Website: apple-inc
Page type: payment
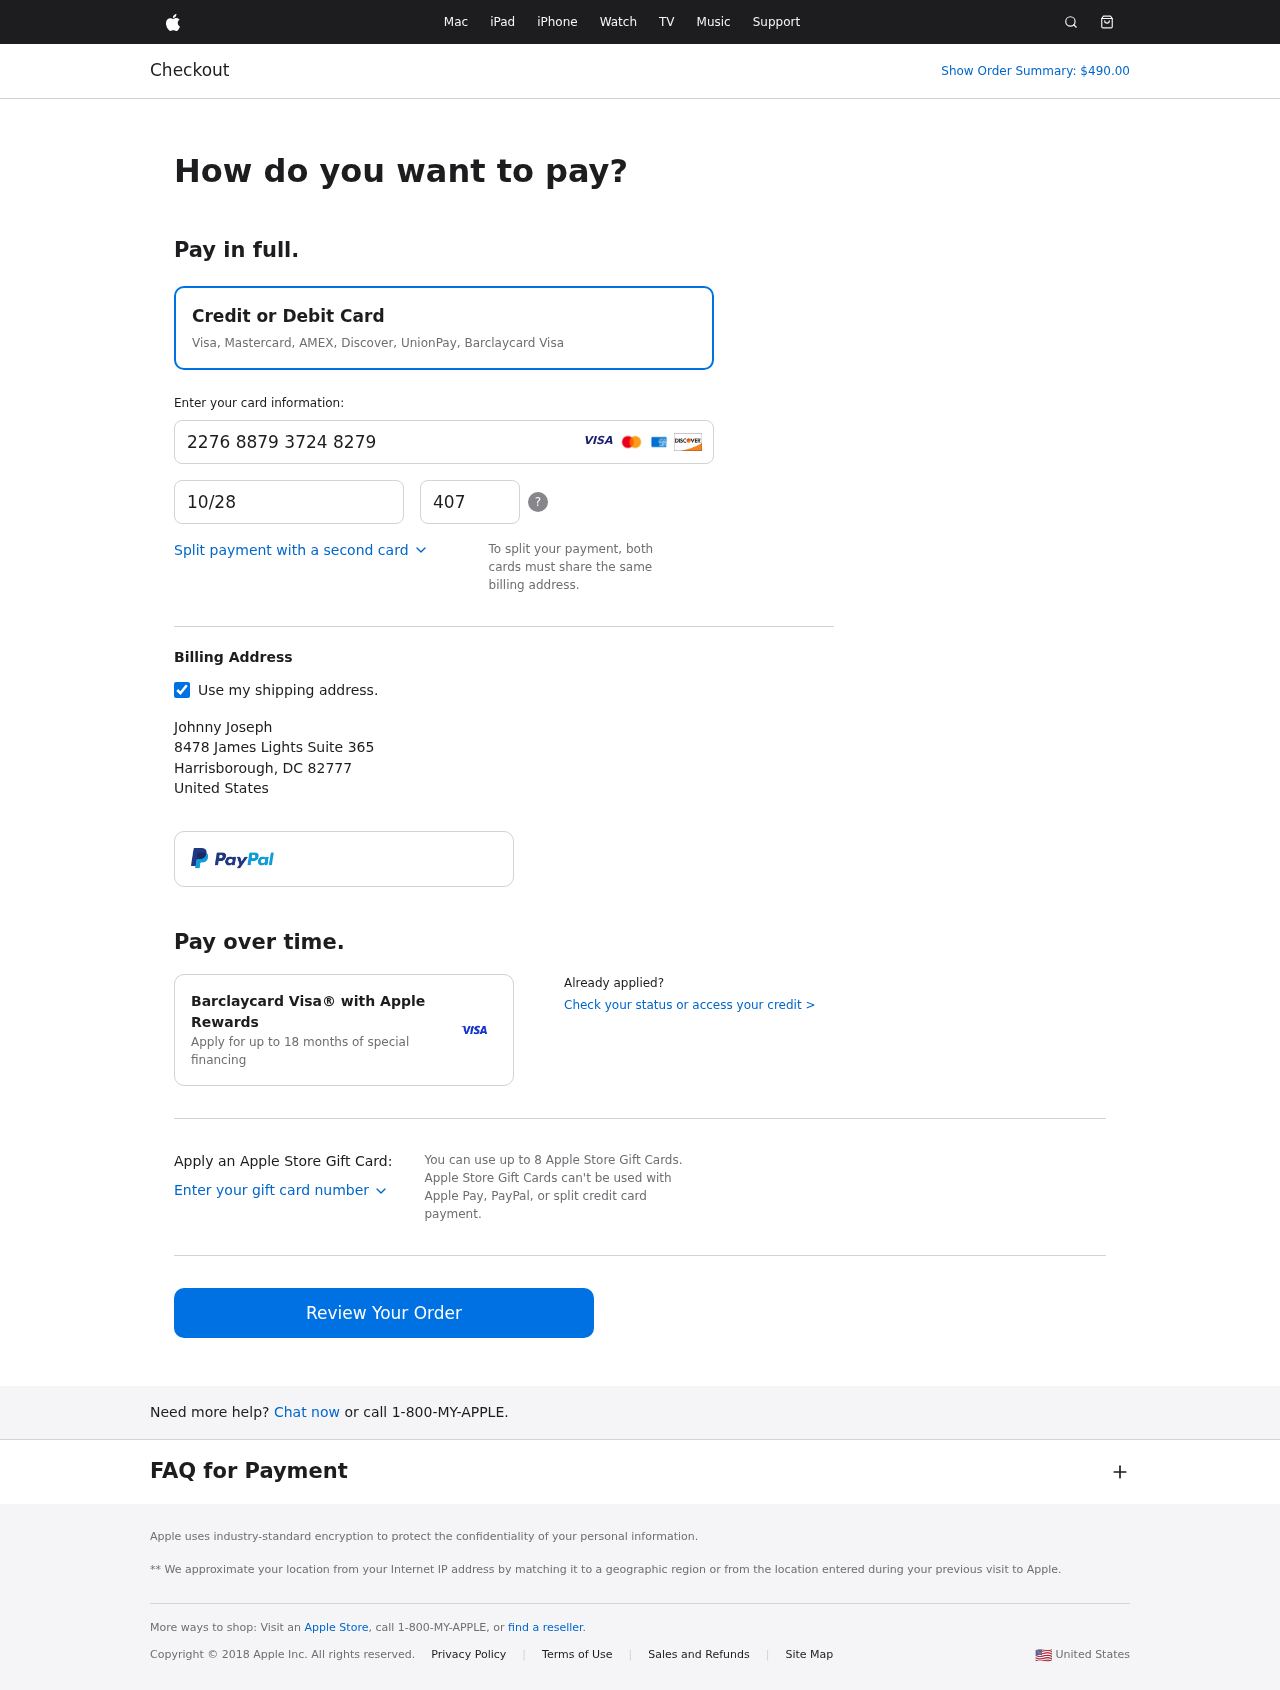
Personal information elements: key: PII_CARD_CVV
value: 407
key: PII_CARD_EXPIRY
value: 10/28
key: PII_CARD_NUMBER
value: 2276 8879 3724 8279
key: PII_CITY
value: Harrisborough
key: PII_COUNTRY
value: United States
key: PII_FULLNAME
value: Johnny Joseph
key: PII_POSTCODE
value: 82777
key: PII_STATE_ABBR
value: DC
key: PII_STREET
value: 8478 James Lights Suite 365
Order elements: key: ORDER_TOTAL
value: Show Order Summary: $490.00